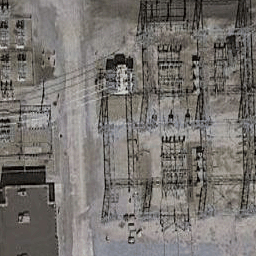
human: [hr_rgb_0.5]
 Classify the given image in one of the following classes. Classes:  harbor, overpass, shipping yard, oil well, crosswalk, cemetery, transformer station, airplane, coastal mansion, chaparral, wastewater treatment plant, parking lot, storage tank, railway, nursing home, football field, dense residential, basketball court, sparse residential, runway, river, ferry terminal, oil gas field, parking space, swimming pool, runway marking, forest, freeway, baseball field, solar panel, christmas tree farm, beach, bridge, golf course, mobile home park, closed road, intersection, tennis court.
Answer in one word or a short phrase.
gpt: transformer station